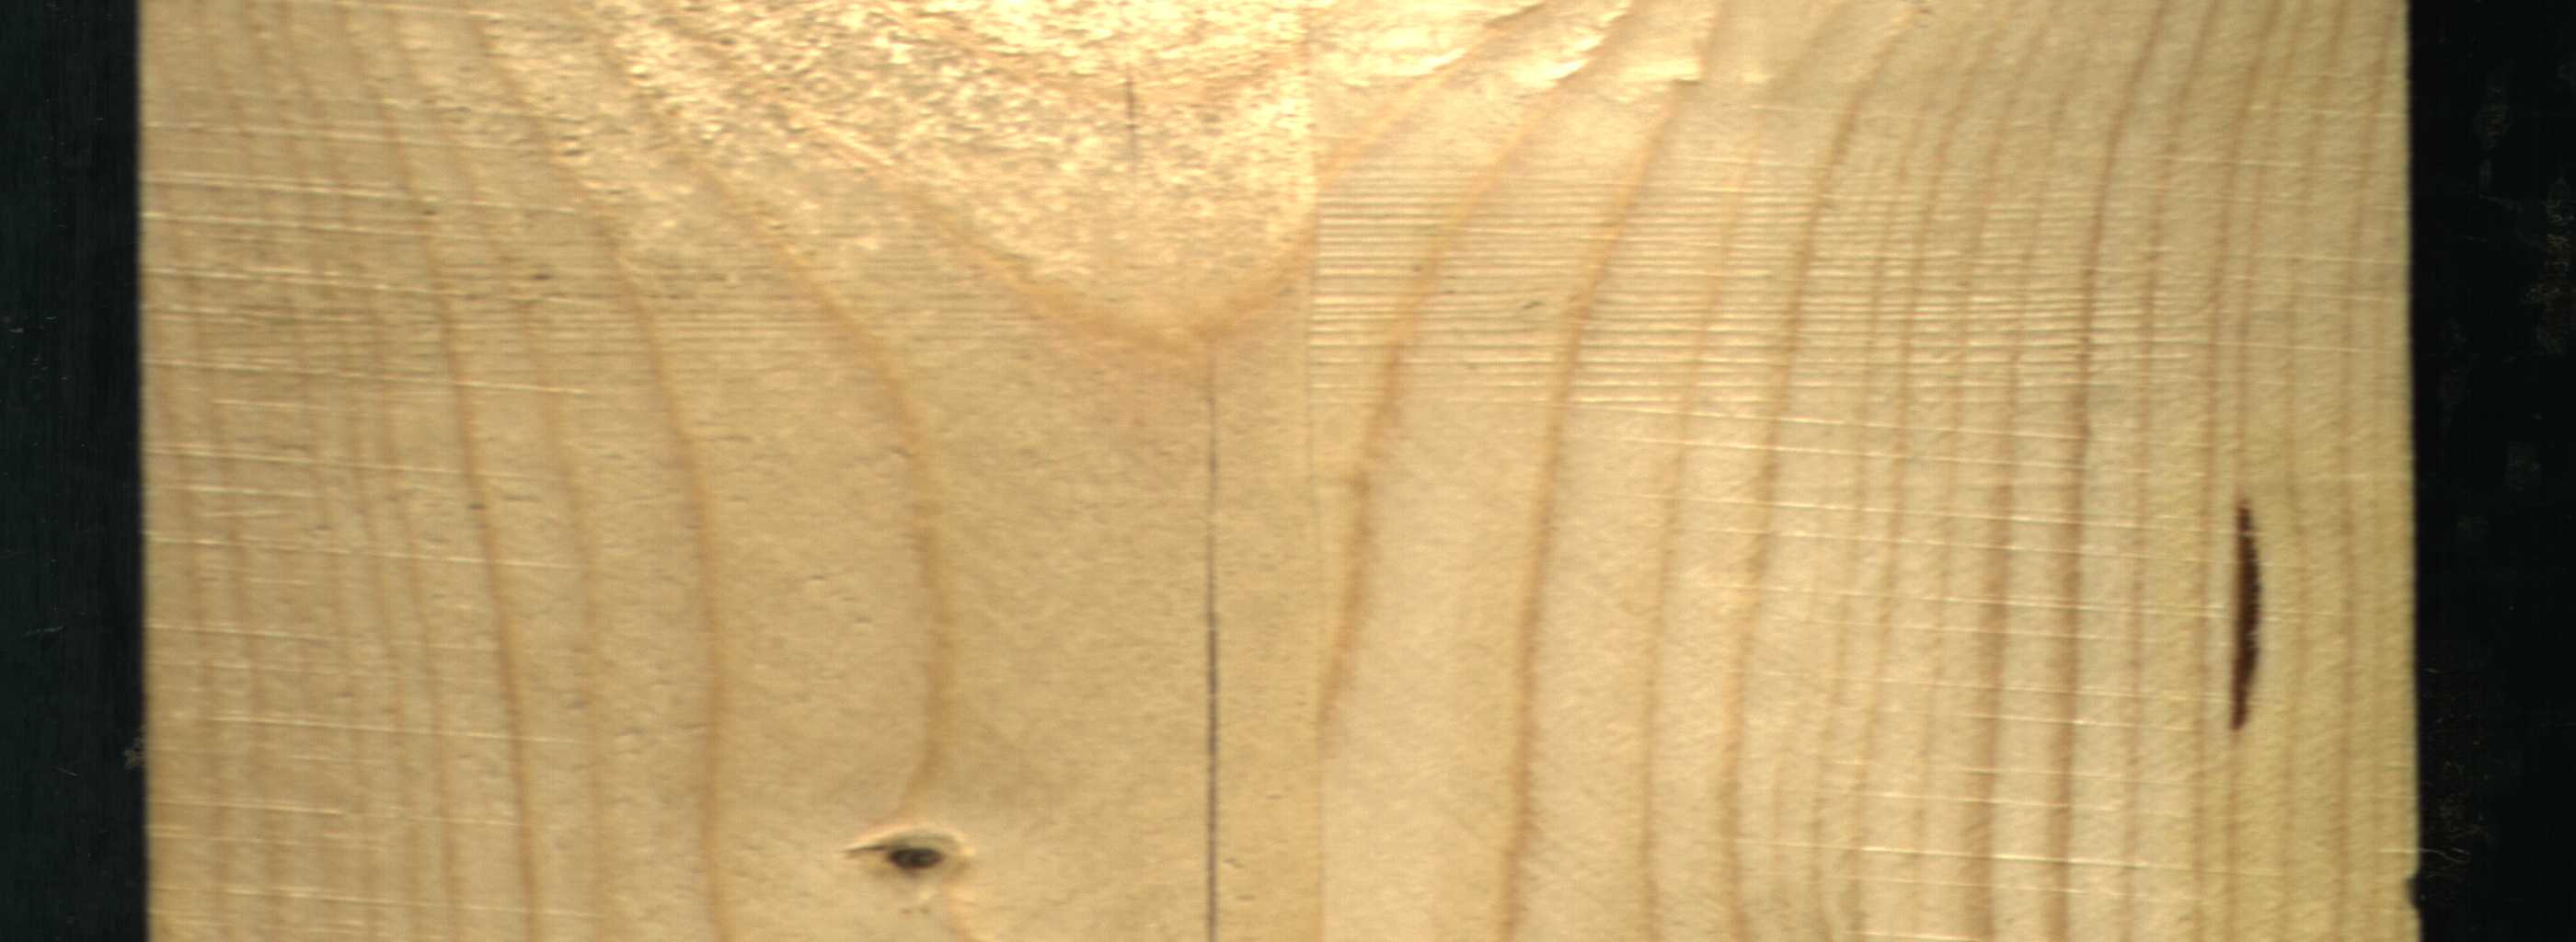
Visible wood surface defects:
resin
Crack
Dead_Knot